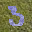
Label: 3